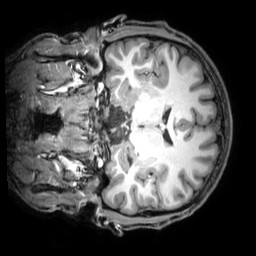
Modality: T1w
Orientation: coronal
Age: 32
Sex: male